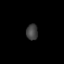
Tissue: lung
Cell type: Epithelial cells
Senescence score: 0.192
Nuclear area (px): 179
Mean DAPI intensity: 65.777